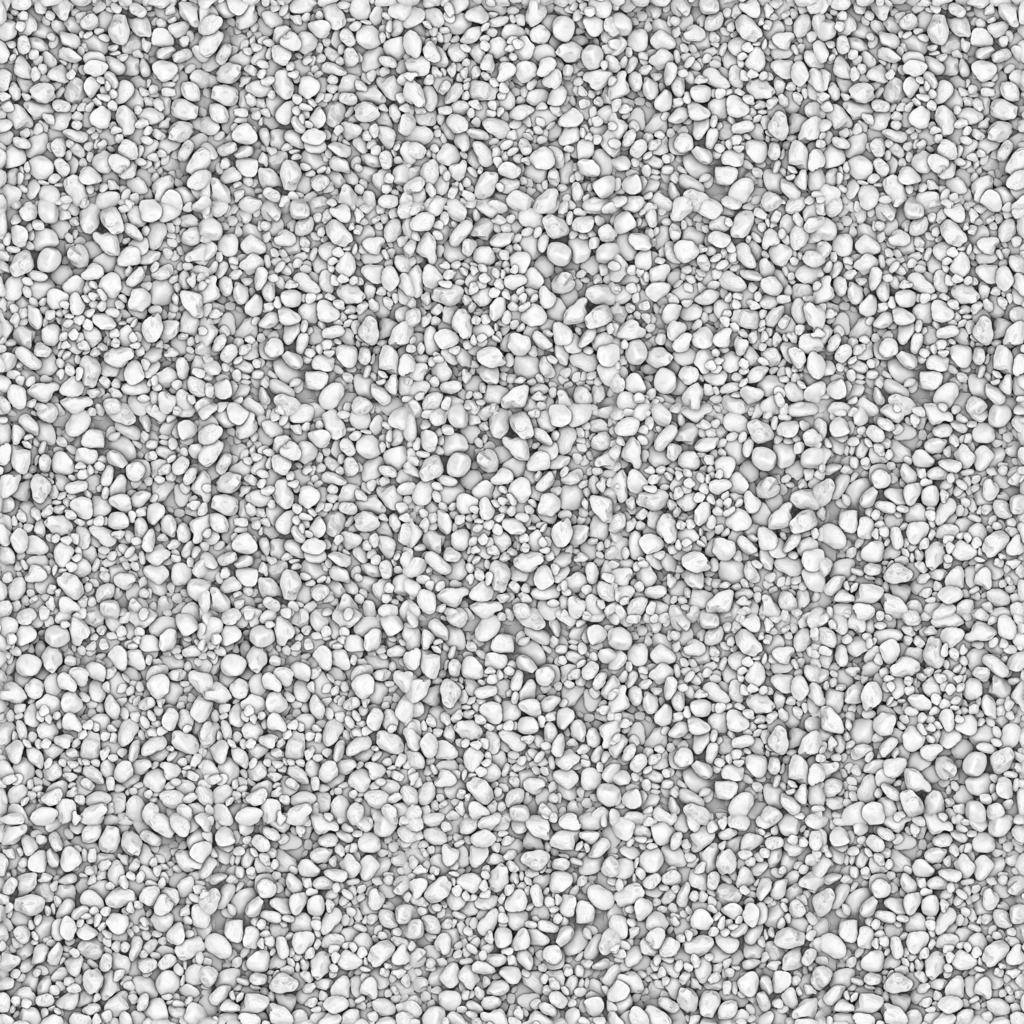
Texture map type: AmbientOcclusion